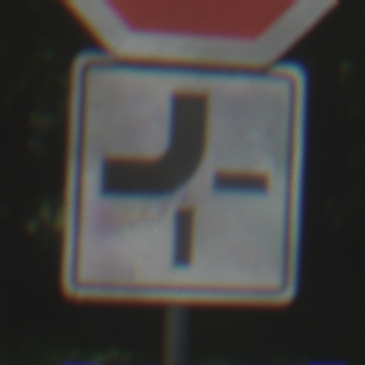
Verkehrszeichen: VerlaufVorfahrtsstrasse2
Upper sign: Stop
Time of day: Midday
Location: Outdoor (RoadRail)
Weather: Clear
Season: NotSpecified
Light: Natural